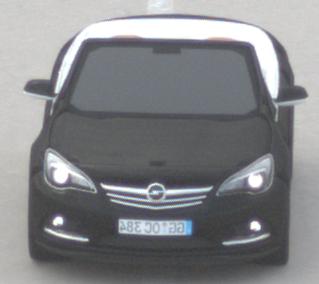
Make: Opel
Model: Cascada 1.4 Turbo
Detailed model: Cascada
Model produced from: 2013/03
Model produced until: 2015/01
Doors: 2
Color: black
Road condition: dry road
Daytime: midday
Contrast: low contrast